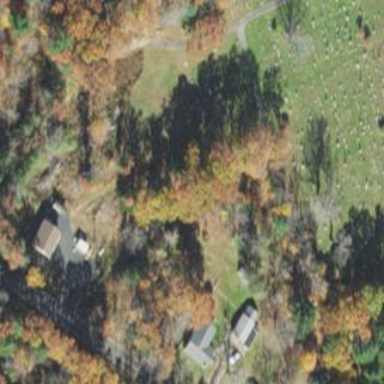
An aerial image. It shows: Cemetery.